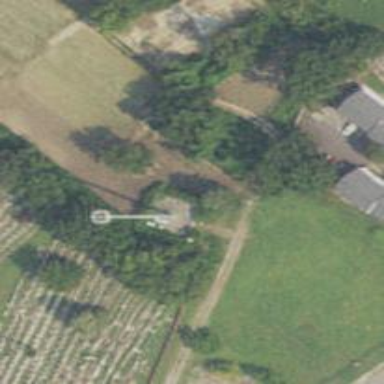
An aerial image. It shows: Communication mast tower.